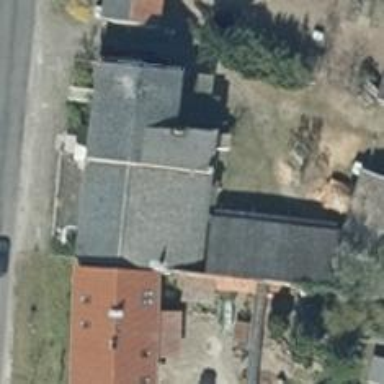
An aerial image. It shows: Building with gabled roof oriented along its length.